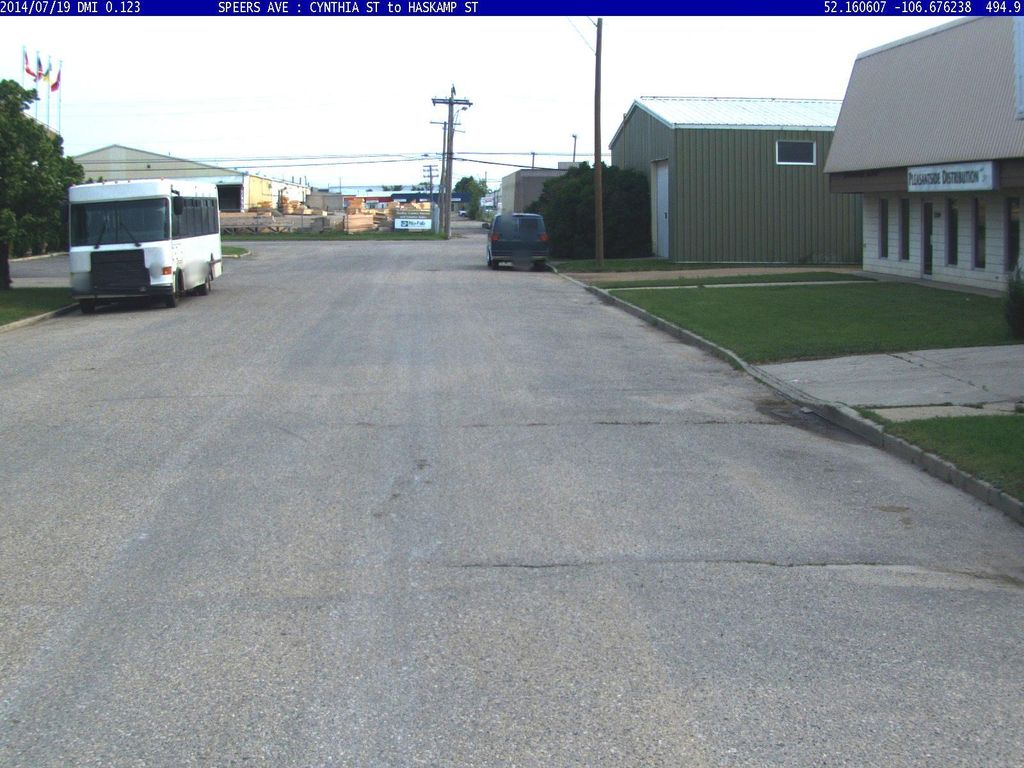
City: saskatoon